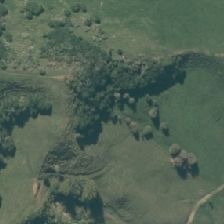
Land cover: broadleaved_indigenous_hardwood